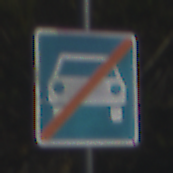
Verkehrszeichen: EndeKraftfahrstrasse
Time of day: MorningAfternoon
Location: Outdoor (RoadRail)
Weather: PartlyCloudy
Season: NotSpecified
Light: Natural